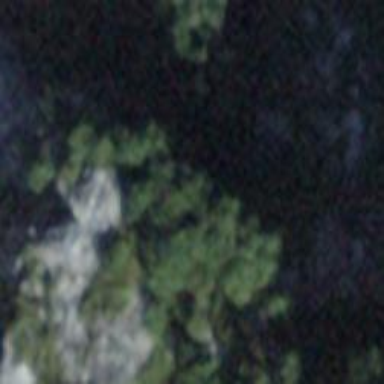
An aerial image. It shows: Cliff in nature.